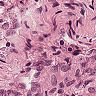
Metastatic tissue present: no